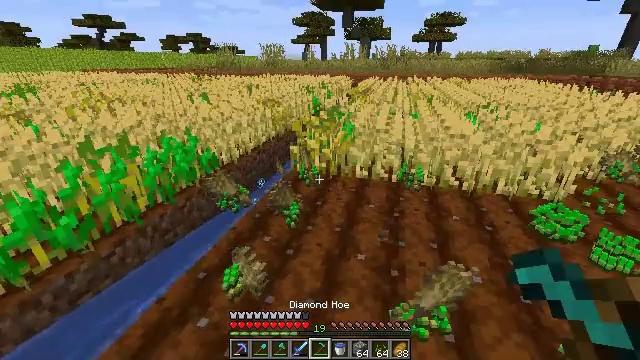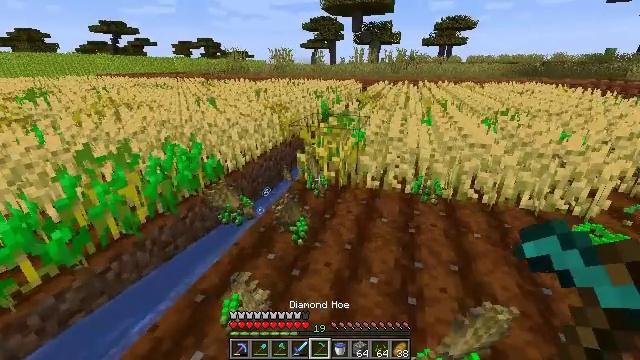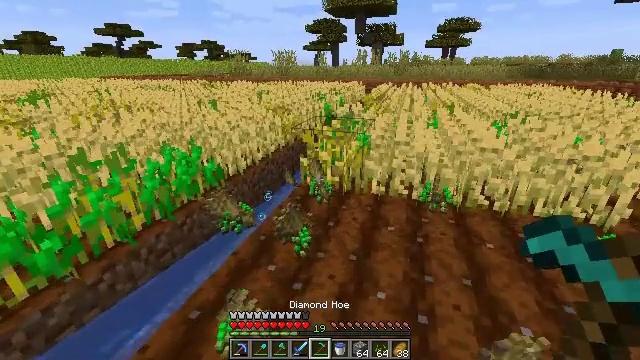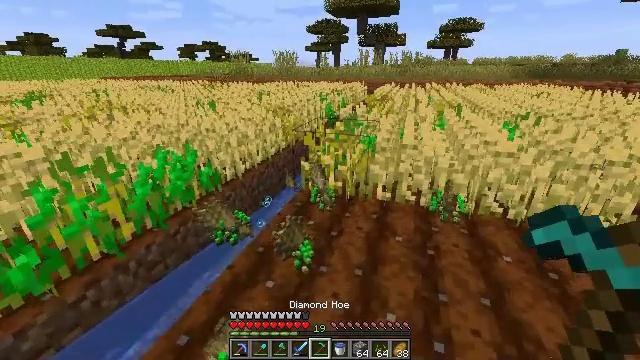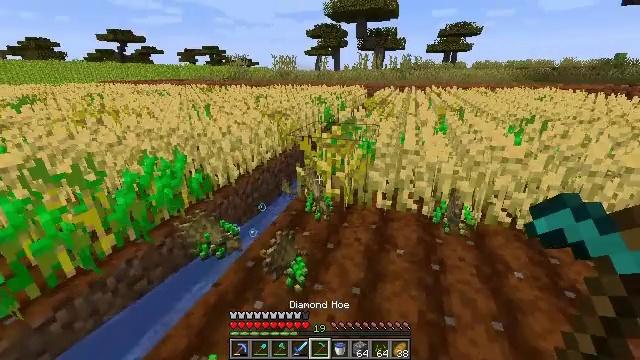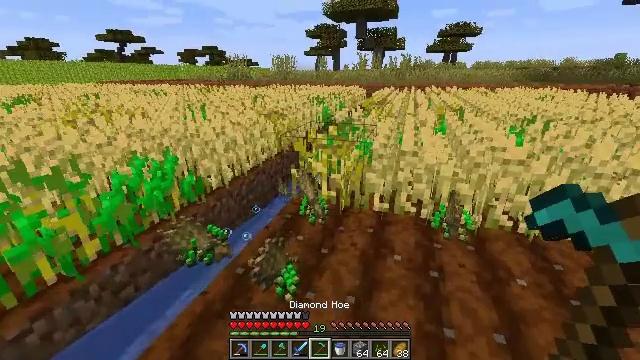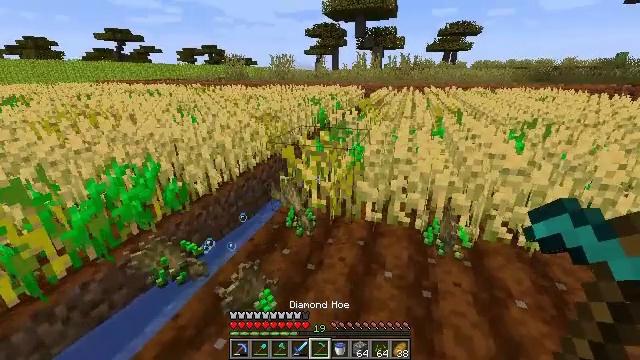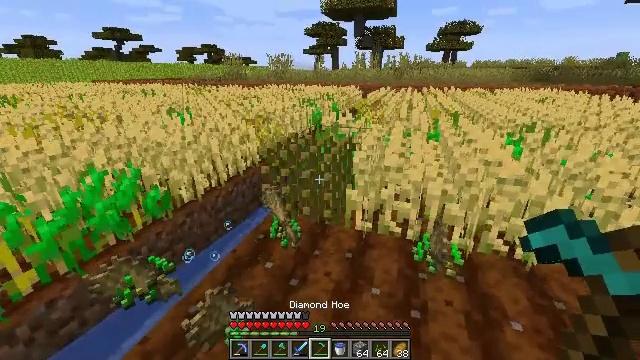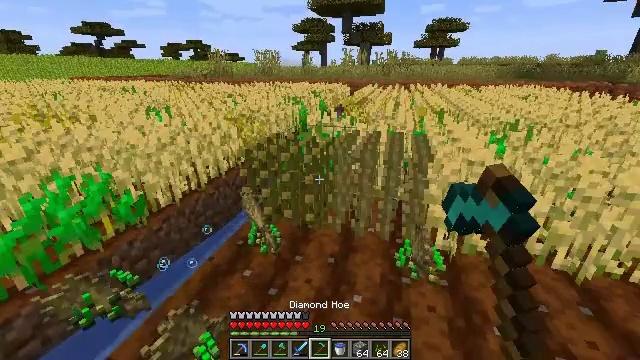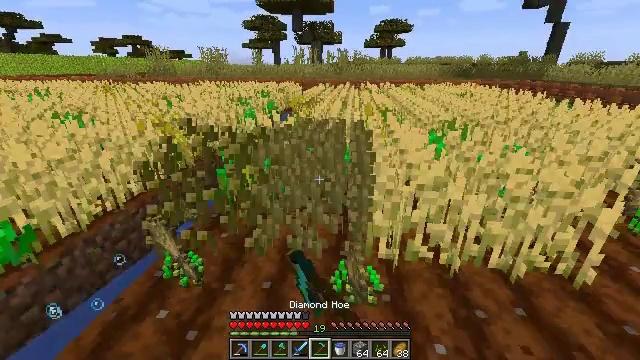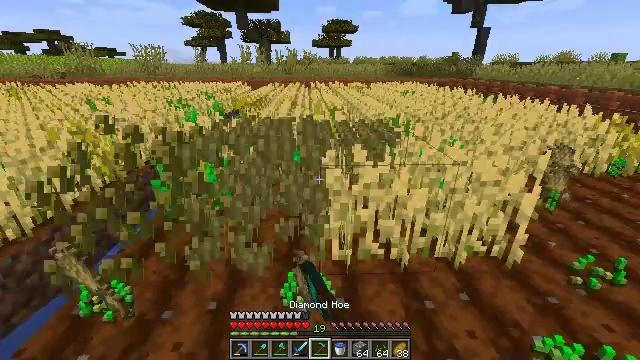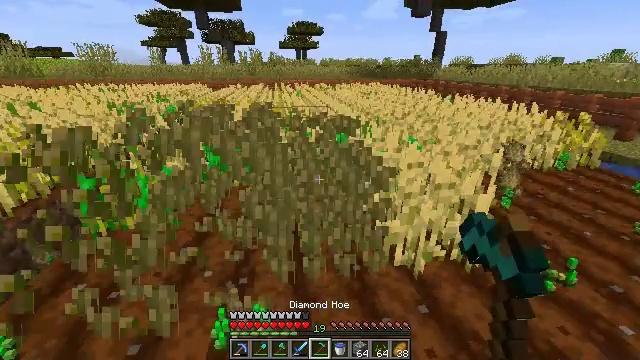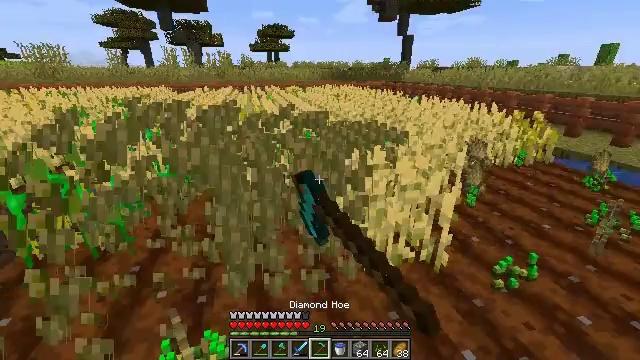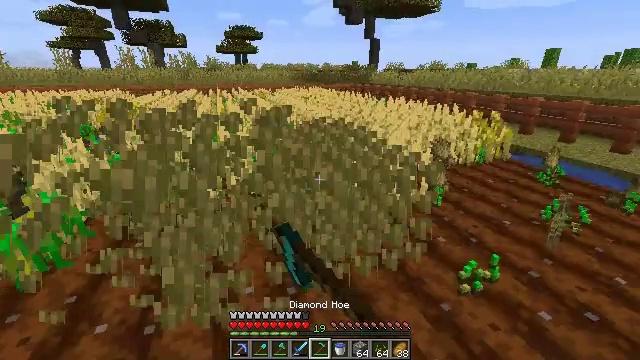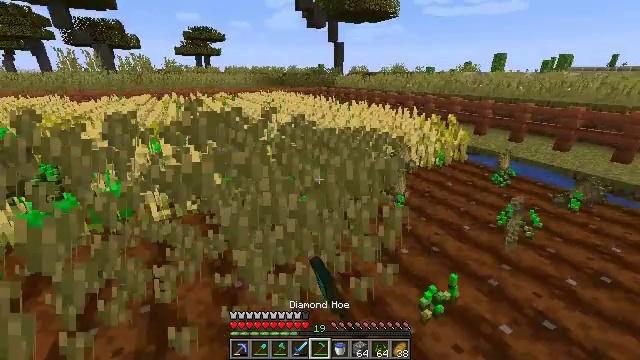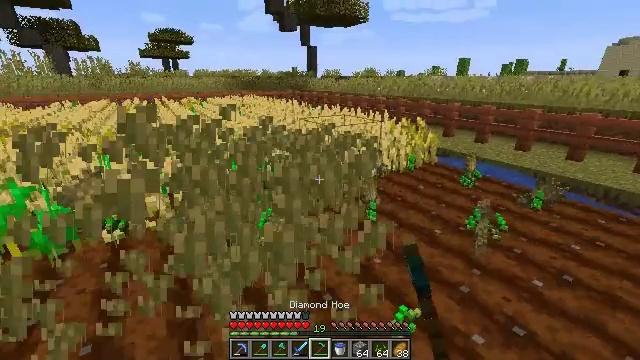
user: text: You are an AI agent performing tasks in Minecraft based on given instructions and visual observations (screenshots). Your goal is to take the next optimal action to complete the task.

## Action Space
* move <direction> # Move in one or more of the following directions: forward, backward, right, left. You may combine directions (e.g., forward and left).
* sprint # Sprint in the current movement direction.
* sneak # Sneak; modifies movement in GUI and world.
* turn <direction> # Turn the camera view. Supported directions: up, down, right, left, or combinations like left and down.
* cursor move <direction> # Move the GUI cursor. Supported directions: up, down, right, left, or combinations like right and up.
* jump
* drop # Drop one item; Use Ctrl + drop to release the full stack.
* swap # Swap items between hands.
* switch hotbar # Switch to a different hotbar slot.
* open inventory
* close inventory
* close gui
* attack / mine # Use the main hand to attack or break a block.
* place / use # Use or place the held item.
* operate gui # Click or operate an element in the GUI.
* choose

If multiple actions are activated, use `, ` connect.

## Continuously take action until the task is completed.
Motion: motion action
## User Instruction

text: Destroy the wheat to collect it.
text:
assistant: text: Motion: move forward, turn left
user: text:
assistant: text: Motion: move forward
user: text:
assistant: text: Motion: move forward
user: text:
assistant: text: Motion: move forward and move right
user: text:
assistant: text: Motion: move forward and move right
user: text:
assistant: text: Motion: move forward and move right
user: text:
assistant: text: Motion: move forward and move right, attack / mine
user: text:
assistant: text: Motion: move forward and move right, turn right, attack / mine
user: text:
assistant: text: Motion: move forward and move right, turn right, attack / mine
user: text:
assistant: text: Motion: move forward and move right, turn right, attack / mine
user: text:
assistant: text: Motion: move forward and move right, turn right, attack / mine
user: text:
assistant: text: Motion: move forward and move right, turn right, attack / mine
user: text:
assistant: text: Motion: move forward and move right, turn right, attack / mine
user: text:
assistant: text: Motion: move forward and move right, turn right, attack / mine
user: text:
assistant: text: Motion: move forward and move right, turn right, attack / mine
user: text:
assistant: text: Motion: move forward and move right, turn right, attack / mine
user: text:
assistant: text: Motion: move forward and move right, attack / mine
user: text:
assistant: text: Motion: move forward and move left, attack / mine
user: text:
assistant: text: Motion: move forward and move left, turn left, attack / mine
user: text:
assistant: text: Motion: move forward and move left, turn left, attack / mine
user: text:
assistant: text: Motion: move forward and move left, turn left, attack / mine
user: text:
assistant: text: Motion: move forward and move left, turn left, attack / mine
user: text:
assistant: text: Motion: move forward and move left, turn left, attack / mine
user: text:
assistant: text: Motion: move forward and move left, turn left, attack / mine
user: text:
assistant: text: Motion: move forward and move left, attack / mine
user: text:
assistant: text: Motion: move forward and move left, attack / mine
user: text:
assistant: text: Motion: move forward and move right, attack / mine
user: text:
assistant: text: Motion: move forward and move right, turn right and up, attack / mine
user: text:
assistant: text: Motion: move forward and move right, turn right and up, attack / mine
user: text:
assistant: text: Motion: move forward and move right, turn right, attack / mine